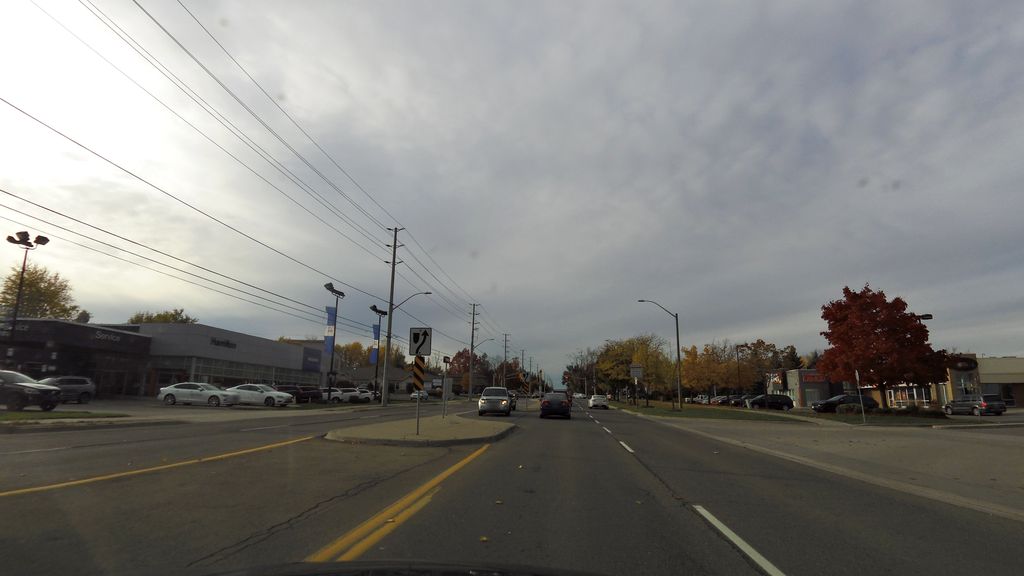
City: hamilton